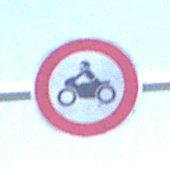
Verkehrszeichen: VerbotKraftraeder
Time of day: Midday
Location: Outdoor (Nature)
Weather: Clear
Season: Summer
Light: Natural